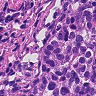
Metastatic tissue present: yes